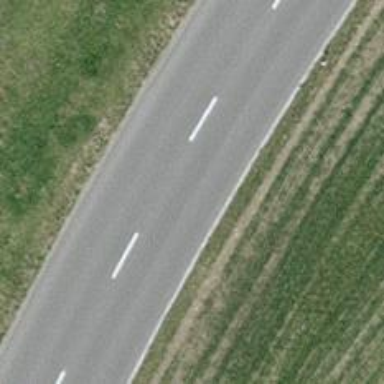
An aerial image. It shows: Asphalt road classified as tertiary.